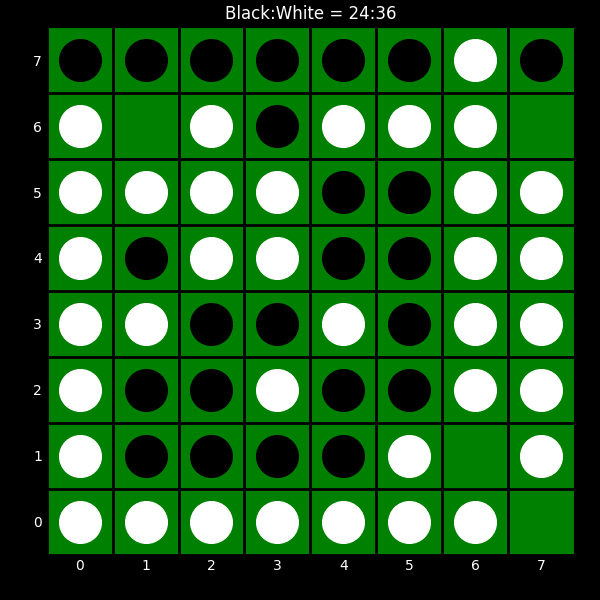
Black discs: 24
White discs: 36